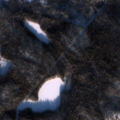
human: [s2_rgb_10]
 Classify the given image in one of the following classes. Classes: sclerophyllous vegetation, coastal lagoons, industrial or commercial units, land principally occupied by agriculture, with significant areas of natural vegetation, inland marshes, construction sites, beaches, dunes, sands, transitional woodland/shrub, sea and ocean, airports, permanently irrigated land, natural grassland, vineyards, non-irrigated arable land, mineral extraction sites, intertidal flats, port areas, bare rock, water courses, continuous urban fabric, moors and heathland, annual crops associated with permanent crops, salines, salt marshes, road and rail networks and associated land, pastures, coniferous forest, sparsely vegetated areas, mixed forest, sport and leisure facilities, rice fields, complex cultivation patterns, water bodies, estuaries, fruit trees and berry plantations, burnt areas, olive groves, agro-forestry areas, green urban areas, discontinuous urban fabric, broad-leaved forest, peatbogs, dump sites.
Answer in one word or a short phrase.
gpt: broad-leaved forest, coniferous forest, mixed forest